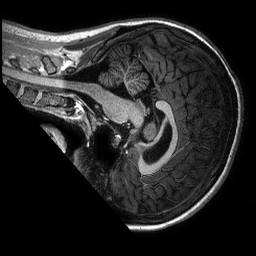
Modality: T1w
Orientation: sagittal
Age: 23
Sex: female
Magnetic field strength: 3 T